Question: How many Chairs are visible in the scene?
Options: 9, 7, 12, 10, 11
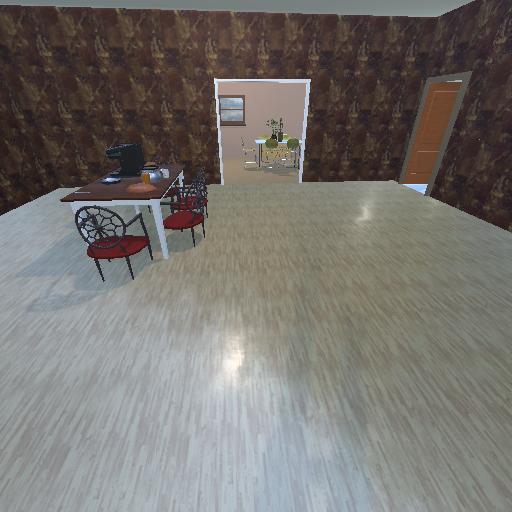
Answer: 9